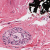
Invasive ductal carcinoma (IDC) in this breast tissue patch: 0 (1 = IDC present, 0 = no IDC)